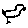
Label: bird